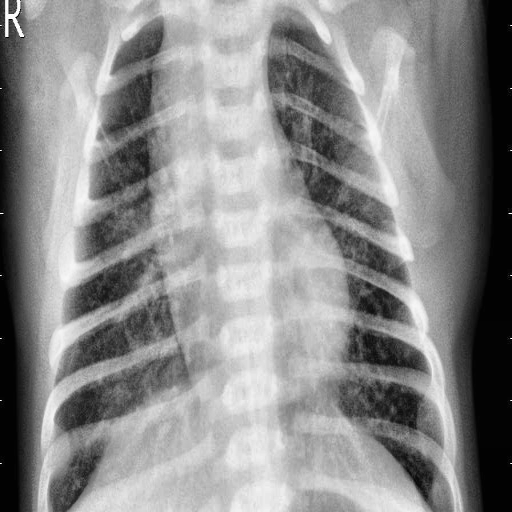
Finding: PNEUMONIA